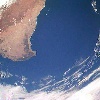
Label: water